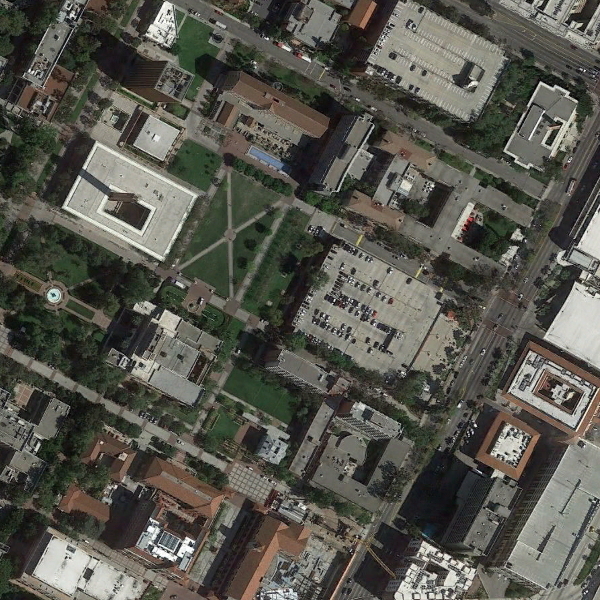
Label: School